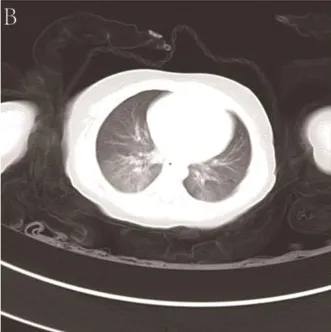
CT coronal scan of the lung (A,B).
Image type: radiology (ct)